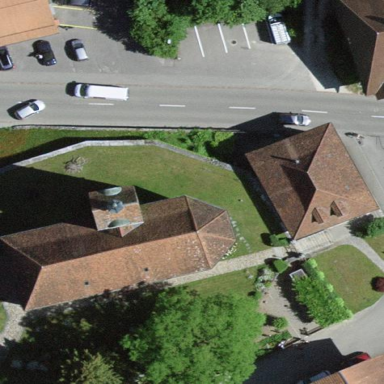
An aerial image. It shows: Church which is place of worship.